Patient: sex F, age 54
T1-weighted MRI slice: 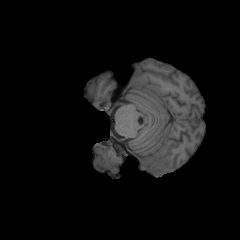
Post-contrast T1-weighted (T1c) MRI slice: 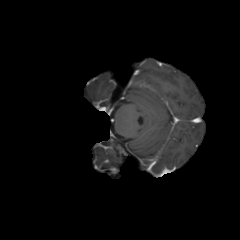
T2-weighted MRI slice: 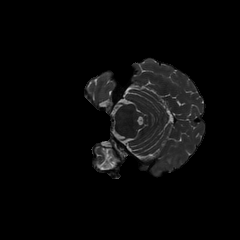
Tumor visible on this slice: yes
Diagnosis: Glioblastoma, IDH-wildtype
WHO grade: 4